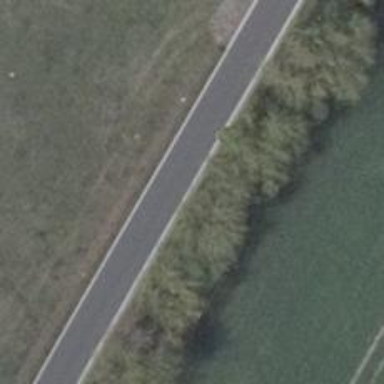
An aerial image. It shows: Unclassified road with asphalt surface.